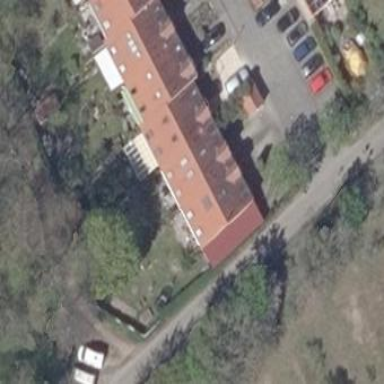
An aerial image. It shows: Residential building.